Существует дефект зрения — астигматизм — при котором хрусталик искривлён по-разному в разных направлениях, и поэтому не может сфокусировать широкий пучок лучей в одну точку. Для коррекции таких отклонений при подборе очков и контактных линз используют так называемые астигматические линзы. Технология их изготовления сложна и обычно подразумевает, что одной из поверхностей линзы придается форма участка поверхности тора, а другая поверхность делается сферической, как при шлифовке обычных линз. Однако изучением фактической формы поверхности подобных линз мы в рамках этой задачи заниматься не будем, а сосредоточимся на исследовании действия линз на падающие на них световые пучки. С этой точки зрения тонкая астигматическая линза эквивалентна совокупности расположенных вплотную обычной сферической тонкой линзы и цилиндрической тонкой линзы. Они характеризуются своими фокусными расстояниями $F_\text{сф}$ и $F_\text{ц}$ и оптическими силами $D_\text{сф}$ и $D_\text{ц}$ соответственно.  Плоскость тонкой цилиндрической линзы содержит два выделенных направления. И два соответствующих им отрезка, проходящих через центр линзы, — назовем их «выделенными диаметрами». У цилиндра отсутствует кривизна в одном из выделенных направлений, и поэтому лучи при преломлении в линзе сохраняют угол с этим направлением. Второе направление перпендикулярно первому, а узкий пучок параллельных лучей, перпендикулярных линзе и упавших в разные точки соответствующего выделенного диаметра, собирается линзой в точку на расстоянии $F_\text{ц}$ от линзы.  Три различные астигматические линзы в оправах для установки на столе Фонарик в держателе Картонная щелевая диафрагма (и 2 канцелярские клипсы для ее крепления к линзе?) Картон с закрепленной на нем миллиметровкой для использования в качестве экрана Мерная лента Линейка \emph{Внимание!} Не пачкайте стеклянные поверхности линз, касаясь их пальцами! \emph{Внимание!} Запрещается наносить пометки на линзы, их оправы и закрепленные на них транспортиры. \emph{Внимание! Изображая линзу на схеме установки, всегда отмечайте сторону, на которой укреплен транспортир!}
Часть А. Параметры линз  Наличие выделенных направлений у цилиндрической линзы объясняет наличие выделенных направлений у астигматической линзы. Пусть лучи одного из узких параллельных пучков упали в разные точки одного выделенного диаметра астигматической линзы, лучи другого пучка — в точки другого выделенного диаметра. Фокусные расстояния линзы для этих двух пучков лучей различаются — обозначим меньшее и большее из них как $F_\min$ и $F_\max$ соответственно.
Выразите теоретически $F_\min$ и $F_\max$ через $D_\text{сф}$ и $D_\text{ц}$.
Для каждой линзы экспериментально определите положения двух ее выделенных направлений. С помощью рисунков и схем объясните, как вы это делаете.
Определите, какая из трех линз эквивалентна цилиндрической линзе (т.е. имеет $D_\text{сф}=0$). Запишите номер этой линзы в лист ответов, а также приведите обоснование вашего выбора.
Часть B. Форма пятна
Для каждой линзы экспериментально определите фокусные расстояния для двух ее выделенных направлений: $F_\min$ и $F_\max$. В листе ответов необходимо подробно описать последовательность действий и измерений, с приведением схем использующихся установок и указанием всех применяемых элементов. Рассчитайте пары значений $D_\text{сф}$ и $D_\text{ц}$. Все полученные числа занесите в таблицу в листе ответов.
Соберите установку, в которой на линзу №1 свет падает параллельным пучком с круговым поперечным сечением. В листе ответов зарисуйте схему установки и обозначьте все использованные элементы. Опишите, как вы контролируете параллельность пучка.
Расположите экран за линзой №1 и, двигая только экран, наблюдайте, как форма светового пятна на нём зависит от положения экрана. В листе ответов схематично изобразите несколько характерных фигур и запишите расстояния $d$ от линзы №1 до экрана в момент их получения.
Определите, при каком $d=d_{exp}~(d_{exp} > 10~\text{см})$ световое пятно на экране имеет одинаковые размеры $h_{exp}$ вдоль двух выделенных направлений линзы №1. Запишите величины $d_{exp}$ и $h_{exp}$ в лист ответов. Соответствующая расстоянию $d_{exp}$ форма светового пятна должна присутствовать среди фигур, изображенных вами в листе ответов для предыдущего пункта.
Часть C. Поворот отрезка В этом пункте, как и в предыдущем, требуется освещать линзу №1 параллельным световым пучком кругового поперечного сечения. Вставьте в оправу линзы №1 картонную щелевую диафрагму, задействуя свободные от линзы бороздки ее оправы. Щель должна располагаться горизонтально. Поверните линзу так, чтобы ее сторона с диафрагмой была обращена к источнику. emph{Внимание!} Новые диафрагмы выдаваться не будут!
Измерьте диаметр линзы $2R$ и запишите результат в лист ответов. Рассчитайте теоретически (с помощью геометрических построений) величину $d_{th}$, равную расстоянию между линзой №1 и экраном для получения на нём светового пятна, имеющего одинаковые размеры $h_{th}$ вдоль двух выделенных направлений линзы №1. Можете пользоваться приведенными во введении сведениями о ходе лучей, падающих на линзу в точках ее выделенных диаметров. В лист ответов запишите рассчитанные значения $d_{th}$ и $h_{th}$.
Расположите экран за линзой №1 и, двигая только экран, наблюдайте, как наклон освещенного отрезка на экране зависит от положения экрана. В листе ответов схематично изобразите несколько характерных картин и запишите расстояния $d$ от линзы №1 до экрана в момент их получения. На отдельном чертеже изобразите, как, по вашему мнению, будет располагаться отрезок на бесконечно удаленном экране.
Измерьте два расстояния ($d_\min$ и $d_\max$), при которых направление отрезка на экране совпадает с одним или другим выделенным направлением линзы №1. Совпадают ли эти измеренные величины с определенными ранее $F_\min$ и $F_\max$?
Для собранной вами экспериментальной установки (с параллельным пучком света, падающим на астигматическую линзу с щелевой диафрагмой) теоретически опишите наблюдаемую зависимость наклона отрезка на экране от положения экрана. Получите теоретически значение угла $\beta_{inf}$, на который повернут относительно горизонта отрезок на бесконечно удаленном экране. На какой угол $\beta_{total}$ должен поворачиваться отрезок за всё время движения экрана от $d = 0$ до $d = +\infty$ при таком взаимном расположении щели и выделенных направлений линзы, как в нашей установке?
Докажите теоретически, что изображение отрезка - отрезок, т.е. что все промежуточные лучи после преломления приходят на экран в точках, лежащих на одной прямой с точками от крайних лучей.
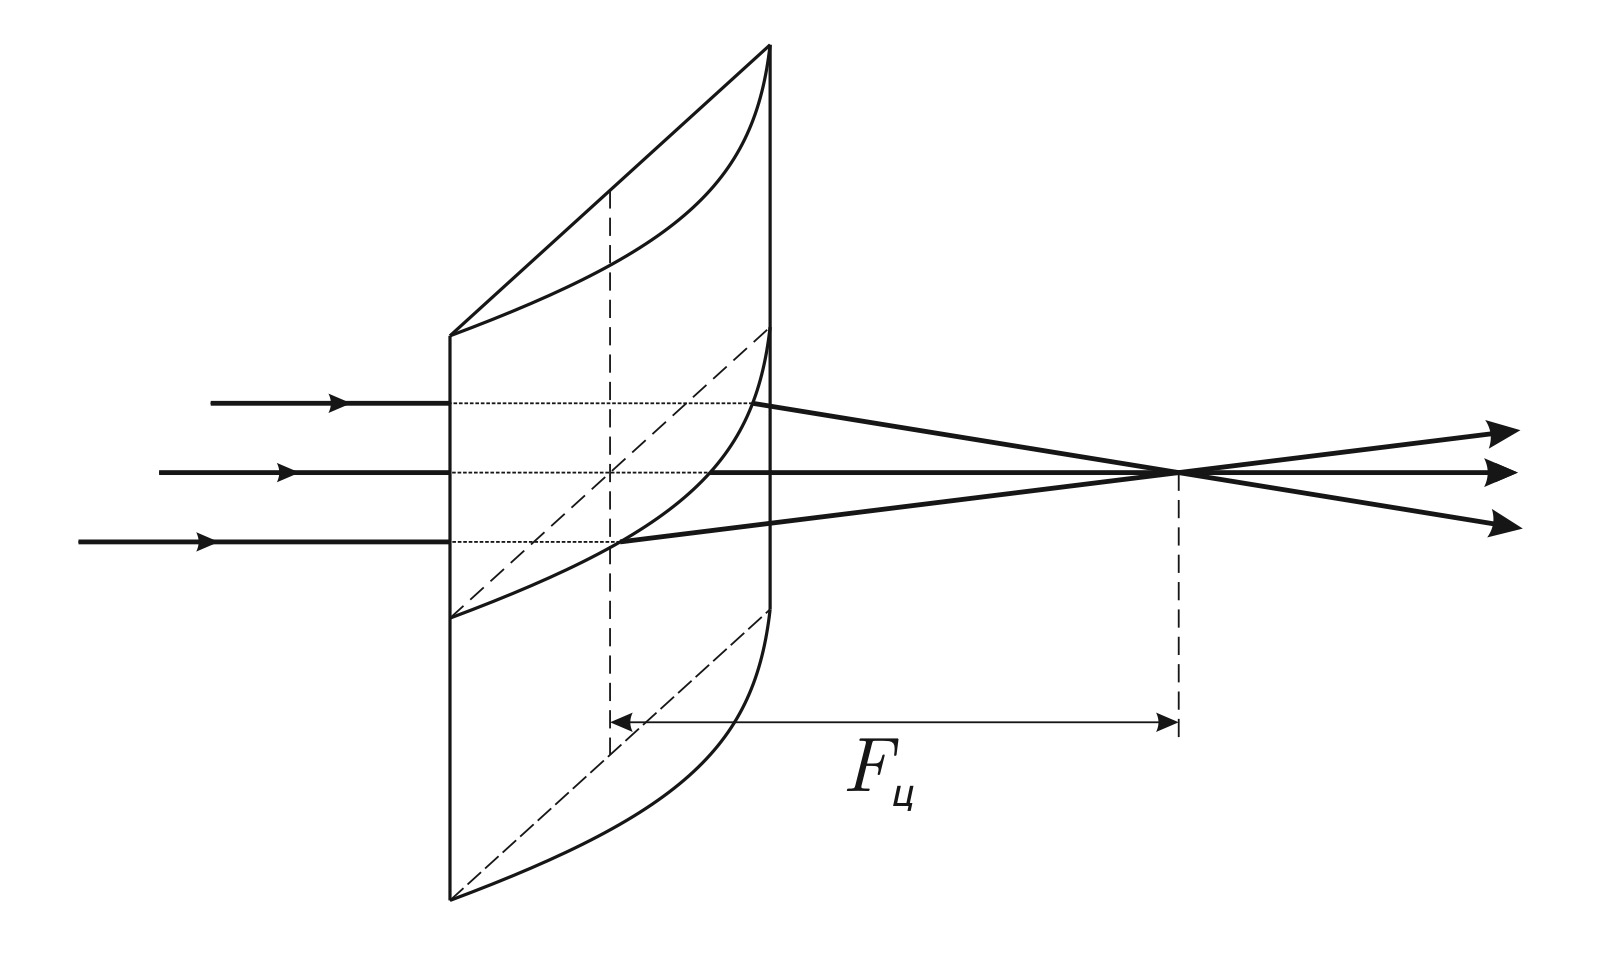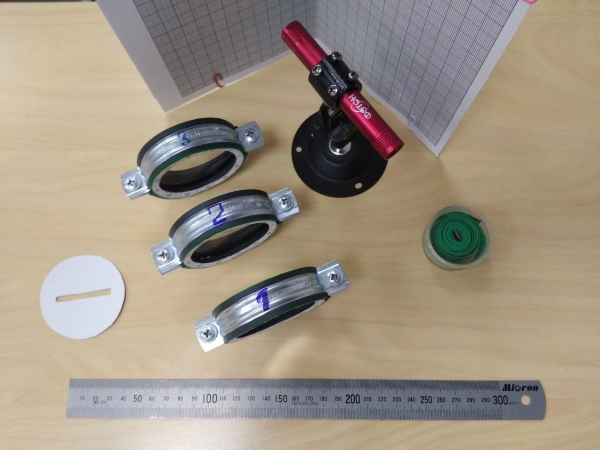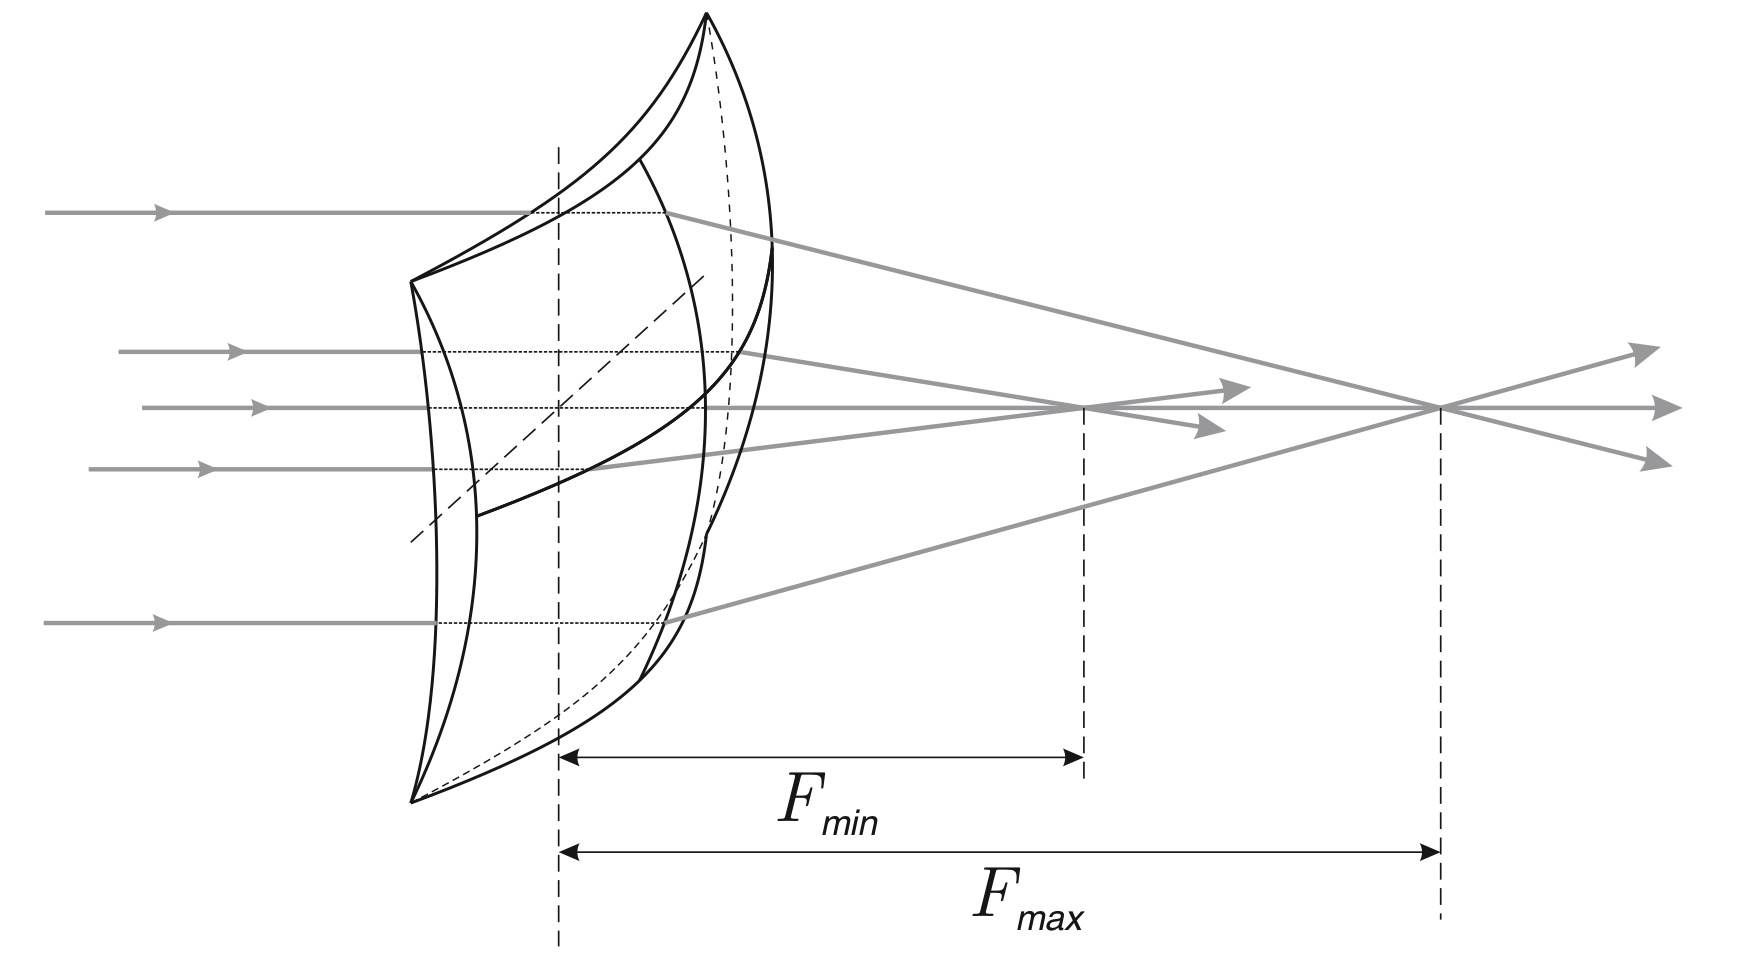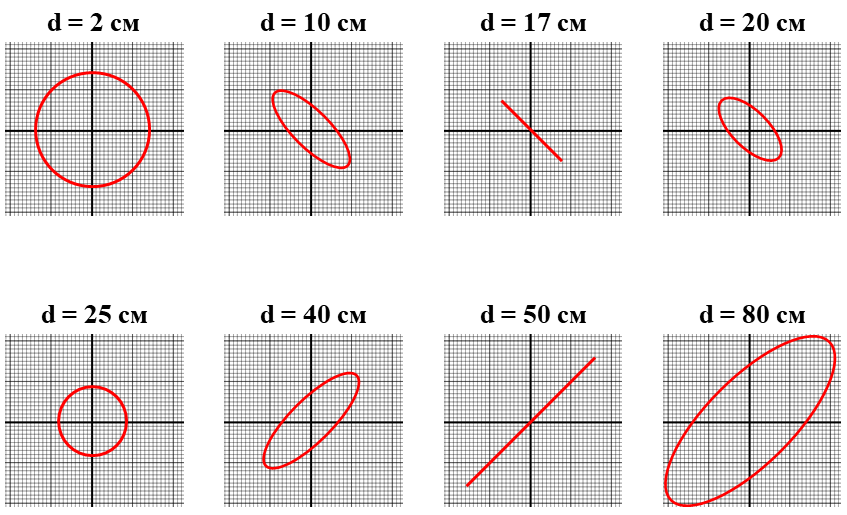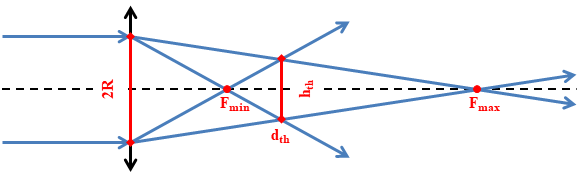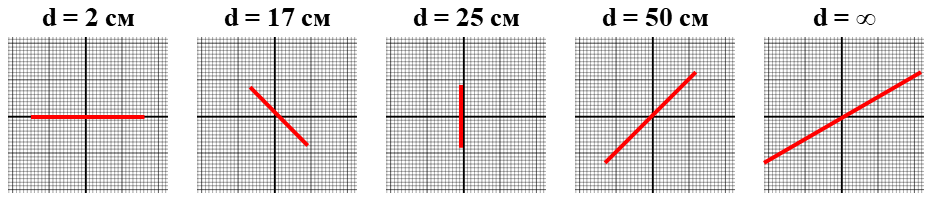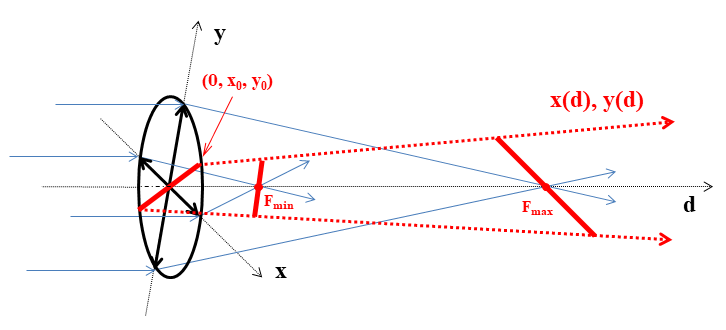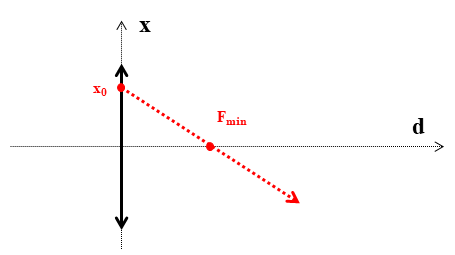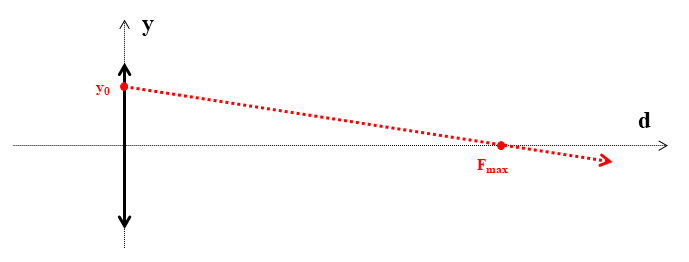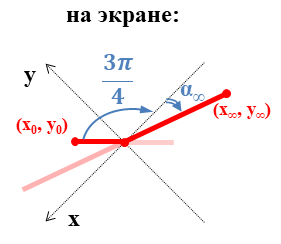
Выразите теоретически $F_\min$ и $F_\max$ через $D_\text{сф}$ и $D_\text{ц}$.
Решение: Лучи из пучка, падающего в разные точки одного из выделенных диаметров, преломляются и цилиндрической линзой, и сферической, и оптические силы линз складываются: $\cfrac {1}{F_{min}}=\left(D_{\text{сф}}+D_{\text{ц}}\right)$. На ходе другого пучка лучей цилиндрическая линза не сказывается, и фокусировка осуществляется только сферической линзой: $\cfrac {1}{F_{max}}=D_{\text{сф}}$. Таким образом, $F_{min}=\dfrac{1}{D_{\text{сф}}+D_{\text{ц}}},\ F_{max}=\dfrac{1}{D_{\text{сф}}}$.

Для каждой линзы экспериментально определите положения двух ее выделенных направлений. С помощью рисунков и схем объясните, как вы это делаете.
Решение: Располагая за освещаемой фонариком линзой экран на различных расстояниях, будем получать различные формы светлых пятен. Видим, что для каждой из линз все возникающие формы пятен симметричны относительно двух перпендикулярных осей, наклоненных под $45^{\circ}$ к горизонту. Это и есть выделенные направления. Таким образом, для всех линз выделенные направления проходят под углами $45^{\circ}$ и $135^{\circ}$. \textit{Для справки.} Если представлять каждую из астигматических линз как совокупность некоторой сферической и некоторой \textit{собирающей} цилиндрической, то при сборке линз поддерживались следующие направления осей собирающих цилиндров относительно закрепленных на линзах транспортиров: линза №1 — $\left(135\pm5\right)^{\circ}$, линза №2 — $\left(45\pm5\right)^{\circ}$, линза №3 — $\left(45\pm5\right)^{\circ}$.

Определите, какая из трех линз эквивалентна цилиндрической линзе (т.е. имеет $D_\text{сф}=0$). Запишите номер этой линзы в лист ответов, а также приведите обоснование вашего выбора.
Решение: Лучи, падающие в разные точки одного из выделенных диаметров цилиндрической линзы, не преломляются, и отвечают за размер светового пятна на экране, измеренный в соответствующем выделенном направлении. По мере удаления экрана от линзы этот размер должен увеличиваться синхронно (по подобию) с увеличением диаметра тени от оправы линзы. В эксперименте такое подобие наблюдается для линзы №2, поэтому она и является цилиндрической.

Для каждой линзы экспериментально определите фокусные расстояния для двух ее выделенных направлений: $F_\min$ и $F_\max$. В листе ответов необходимо подробно описать последовательность действий и измерений, с приведением схем использующихся установок и указанием всех применяемых элементов. Рассчитайте пары значений $D_\text{сф}$ и $D_\text{ц}$. Все полученные числа занесите в таблицу в листе ответов.
Решение: Перечислим методы, которыми можно определить фокусные расстояния линзы №1. Во-первых, можно при различных расстояниях между фонариком и линзой подбирать положение экрана так, чтобы видеть на нем четкое изображение (наклонный отрезок), а после этого с помощью формулы тонкой линзы (и линеаризации для увеличения точности) рассчитать одно из фокусных расстояний. Второе фокусное расстояние оказывается слишком большим, чтобы соответствующая установка помещалась на парте. Во-вторых, можно стараться получить четкие изображения на удаленной стене, тогда два различные расстояния между фонариком и линзой будут примерно равны фокусным расстояниям линзы. В-третьих, можно заметить, что одной из комбинаций линз №2 и №3 можно получить сферическую линзу, т.е. создать параллельный пучок света круглого сечения. Параллельность можно проверить, получая на экране одну и ту же форму светового пятна при всех положениях экрана в этом параллельном пучке. Тогда внесение линзы №1 в параллельный пучок позволит наблюдать четкие изображения на экране при двух его положениях, соответствующих фокусам. Возможны и другие экспериментальные способы определения фокусных расстояний. Описанные для линзы №1 первые два метода применимы также для нахождения одного из фокусных расстояний линзы №2 (второе ее фокусное расстояние равно бесконечности, исходя из результата п. A3). Одно из фокусных расстояний линзы №3 находится любым из перечисленных выше методов. Другое фокусное расстояние третьей линзы отрицательное (линза рассеивает), его удобно найти, если совместить линзу с одной из первых двух для получения собирающей сферической линзы, а дальше использовать один из названных методов и уже найденные величины для первых двух линз. Результаты измерений и расчетов занесены в таблицу ниже. Отметим, что каждую из линз №1 и №3 можно представлять как совокупность сферической и либо собирающей цилиндрической, либо рассеивающей цилиндрической. В зависимости от этого выбора могут получаться различные ответы для величин $D_{\text{сф}}$ и $D_{\text{ц}}$, поэтому в таблице приведены различные возможные комбинации, все их можно считать соответствующими действительности. ;линза №1;линза №2;линза №3 $F_\min$, см;17;25;-100 $F_\max$, см;50;$(\infty)$;33 $D_\text{сф}$, дптр;2 или 6;0; 3 или -1 $D_\text{ц}$, дптр;4 или -4;4;-4 или 4

Соберите установку, в которой на линзу №1 свет падает параллельным пучком с круговым поперечным сечением. В листе ответов зарисуйте схему установки и обозначьте все использованные элементы. Опишите, как вы контролируете параллельность пучка.
Решение: Одна из комбинаций линз №2 и №3 образует сферическую линзу, на которую можно светить расположенным в ее фокусе фонариком для получения параллельного пучка. Как упоминалось выше, параллельность можно проверить, получая на экране одну и ту же форму светового пятна при всех положениях экрана в этом параллельном пучке.

Расположите экран за линзой №1 и, двигая только экран, наблюдайте, как форма светового пятна на нём зависит от положения экрана. В листе ответов схематично изобразите несколько характерных фигур и запишите расстояния $d$ от линзы №1 до экрана в момент их получения.
Решение: Последовательность форм пятен при увеличении $d$ приведена на рисунке. Вместо круглых пятен могут возникать пятна, имеющие форму квадрата или ромба со скругленными углами. Изображенный на рисунке порядок фигур соответствует случаю, когда параллельный пучок падает на линзу со стороны закрепленного на ней транспортира. При освещении другой поверхности линзы на экране будут возникать картинки, отличающиеся от этих поворотом на $90^{\circ}$.

Определите, при каком $d=d_{exp}~(d_{exp} > 10~\text{см})$ световое пятно на экране имеет одинаковые размеры $h_{exp}$ вдоль двух выделенных направлений линзы №1. Запишите величины $d_{exp}$ и $h_{exp}$ в лист ответов. Соответствующая расстоянию $d_{exp}$ форма светового пятна должна присутствовать среди фигур, изображенных вами в листе ответов для предыдущего пункта.
Решение: Из предыдущего пункта следует: $d_{exp} = 25~\text{см}$. Измеряем диаметр круглого пятна: $d_{exp} = 2.9~\text{см}$.

Измерьте диаметр линзы $2R$ и запишите результат в лист ответов. Рассчитайте теоретически (с помощью геометрических построений) величину $d_{th}$, равную расстоянию между линзой №1 и экраном для получения на нём светового пятна, имеющего одинаковые размеры $h_{th}$ вдоль двух выделенных направлений линзы №1. Можете пользоваться приведенными во введении сведениями о ходе лучей, падающих на линзу в точках ее выделенных диаметров. В лист ответов запишите рассчитанные значения $d_{th}$ и $h_{th}$.
Решение: Измеряем $2R=5.5~\text{см}$. Круглое пятно получается на экране в том случае, если в его плоскости два "выделенных" узких пучка дают отрезки одинаковых длин. Два чертежа для соответствующих пучков (фокусирующихся в точках $F_{min}$ и $F_{max}$) объединены в один и представлены на рисунке.  Запишем подобие двух пар треугольников (с вершинами в точках $F_{min}$, $F_{max}$ и $d_{th}$): $$\cfrac{h}{2R} = \cfrac{d-F_{min}}{F_{min}} = \cfrac{F_{max}-d}{F_{max}}$$ $$\cfrac{d}{F_{min}}-1 = 1-\cfrac{d}{F_{max}}$$ $$d = \left( D_{\text{сф}} + \cfrac{D_{\text{ц}}}{2} \right) ^{-1} = 25~\text{см}$$ $$h=2R \cdot \left( \cfrac{d}{F_{min}} - 1 \right) = 2R \cdot \left( \cfrac {\left( D_{\text{сф}} + \cfrac{D_{\text{ц}}}{2} \right) ^{-1}} {\left( D_{\text{сф}} + D_{\text{ц}} \right) ^{-1}}-1 \right) = 2R \cdot \cfrac{D_{\text{ц}}}{2D_{\text{сф}} + D_{\text{ц}}} \approx 2.8~\text{см}$$

Расположите экран за линзой №1 и, двигая только экран, наблюдайте, как наклон освещенного отрезка на экране зависит от положения экрана. В листе ответов схематично изобразите несколько характерных картин и запишите расстояния $d$ от линзы №1 до экрана в момент их получения. На отдельном чертеже изобразите, как, по вашему мнению, будет располагаться отрезок на бесконечно удаленном экране.
Решение: Последовательность картинок, получающихся по мере увеличения $d$, приведена на рисунке. Такой порядок фигур соответствует случаю, когда параллельный пучок падает на линзу со стороны закрепленного на ней транспортира. При освещении другой поверхности линзы отрезок на экране будет поворачиваться на те же углы, но не по часовой стрелке, а против. При переходе от $d = 50~\text{см}$ к бесконечно удаленному экрану отрезок повернется еще на небольшой угол. Это можно предположить, наблюдая изображение отрезка на далекой стене аудитории.

Измерьте два расстояния ($d_\min$ и $d_\max$), при которых направление отрезка на экране совпадает с одним или другим выделенным направлением линзы №1. Совпадают ли эти измеренные величины с определенными ранее $F_\min$ и $F_\max$?
Решение: Отрезок наклонен к горизонту под углом $135^{\circ}$ (и совпадает с одним из выделенных направлений) при $d_{min} = 17~\text{см} = F_{min}$. И совпадает с другим выделенным направлением, т.е. наклонен под $45^{\circ}$, при $d_{max} = 50~\text{см} = F_{max}$.

Для собранной вами экспериментальной установки (с параллельным пучком света, падающим на астигматическую линзу с щелевой диафрагмой) теоретически опишите наблюдаемую зависимость наклона отрезка на экране от положения экрана. Получите теоретически значение угла $\beta_{inf}$, на который повернут относительно горизонта отрезок на бесконечно удаленном экране. На какой угол $\beta_{total}$ должен поворачиваться отрезок за всё время движения экрана от $d = 0$ до $d = +\infty$ при таком взаимном расположении щели и выделенных направлений линзы, как в нашей установке?
Решение: Для описания наклона отрезка на экране, зафиксированном на некотором расстоянии $d$ от линзы, можно рассматривать только его крайнюю точку (помимо центральной, освещаемой всегда одним и тем же лучом, идущим по главной оптической оси). Распространяясь в пространстве, некоторые два "крайних" луча лежат на скрещивающихся прямых и всегда задают концы высвечиваемого на экране отрезка. На рисунке ниже эти лучи изображены красными пунктирами. Как мы знаем из пункта B2, при $d=F_{min}$ или $d=F_{max}$ все падающие на линзу лучи, в том числе ограниченные щелевой диафрагмой, должны собираться в наклонный отрезок, параллельный одному из выделенных направлений линзы. Это использовано при построении рисунка и объясняет результаты пункта C2.  Введем систему координат с началом в центре линзы и осями $d, x, y$, причем координата $d$ будет отвечать за расстояние между линзой и плоскостью экрана, а оси $x$ и $y$ будут сонаправлены с выделенными диаметрами линзы. Пусть "крайний" луч выходит из линзы в точке $(0, x_0, y_0)$. Получим его уравнение в виде двух зависимостей: $x(d)$ и $y(d)$. Для вспомогательных выкладок ниже приведены чертежи в плоскостях $(d, x)$ и $(d, y)$.   Опираясь на приведенные "плоские" рисунки, выводим уравнения, которые задают прямые в плоскостях, а в совокупности описывают "крайний" луч в пространстве: $$x = x_0 \cdot \left( 1 - \cfrac{d}{F_{min}} \right);\ y = y_0 \cdot \left( 1 - \cfrac{d}{F_{max}} \right)$$ При постепенном увеличении $d$ от $d=0$ до $d=+\infty$ сначала проходит через $0$ и становится отрицательным значение $x(d)$, а потом $y(d)$. В соответствующих точках высвеченный на экране отрезок становится параллельным выделенным направлениям линзы, что и наблюдается в эксперименте. Угол $\beta_{total}$ будем рассчитывать по рис. 7 с учетом направления вращения отрезка: $$\beta_{total} = \cfrac{3\pi}{4}+\alpha_{\infty} = \cfrac{3\pi}{4} + \arctan{\left( \lim_{d \to \infty} \cfrac{y(d)}{x(d)} \right)},$$ $$\beta_{total} = \cfrac{3\pi}{4} + \arctan{\left( \lim_{d \to \infty} \cfrac{y_0 \cdot \left( 1 - \cfrac{d}{F_{max}} \right)} {x_0 \cdot \left( 1 - \cfrac{d}{F_{min}} \right)} \right)},$$ $$\beta_{total} = \cfrac{3\pi}{4}+\arctan{\left( \cfrac{y_0}{x_0} \cdot \cfrac{F_{min}}{F_{max}} \right)}.$$ С учетом того, что щель горизонтальна, т.е. $x_0 = y_0$: $$\beta_{total} = \cfrac{3\pi}{4}+\arctan{\cfrac{F_{min}}{F_{max}}} = 2,68~рад.=154^{\circ} .$$ В качестве угла между отрезком на бесконечности и горизонтом можно взять либо этот же (тупой) угол $\beta_{total}$, либо вычислить дополнительный к нему (острый) угол $(\pi - \beta_{total})$. Таким образом, засчитывается любой из двух ответов: $$\beta_{inf}=\cfrac{3\pi}{4}+\arctan{\cfrac{F_{min}}{F_{max}}} = 2,68~рад.=154^{\circ}$$ или $$\beta_{inf}=\cfrac{\pi}{4}-\arctan{\cfrac{F_{min}}{F_{max}}} = 0,46~рад.=26^{\circ}$$.

Докажите теоретически, что изображение отрезка - отрезок, т.е. что все промежуточные лучи после преломления приходят на экран в точках, лежащих на одной прямой с точками от крайних лучей.
Решение: В пункте C3 получено выражение для угла наклона отрезка, ограниченного "центральным" лучом и "крайним": $$\alpha(d) = \cfrac{y_0 \cdot \left( 1 - \cfrac{d}{F_{max}} \right)} {x_0 \cdot \left( 1 - \cfrac{d}{F_{min}} \right)} = \cfrac{y_0}{x_0} \cdot \cfrac{1 - \cfrac{d}{F_{max}}} {1 - \cfrac{d}{F_{min}}} .$$ При любом (не обязательно горизонтальном) направлении щели, проходящей церез центр координат, отношение $\cfrac{y_0}{x_0}$ для всех "промежуточных" точек щели одинаковое — такое же, как для "крайних". А значит выходящие из "промежуточных" точек лучи пересекают экран в точках с одинаковым $\alpha(d)$, т.е. "промежуточные" светлые точки на экране ложатся на отрезок между "крайней" точкой и "центральной". И изображение на экране является отрезком прямой линии.
Темы:
E, Оптика, Геометрическая оптика, 2020, Сборы XY, X, Цилиндрическая линза